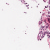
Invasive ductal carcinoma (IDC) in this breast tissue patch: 0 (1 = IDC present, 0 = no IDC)